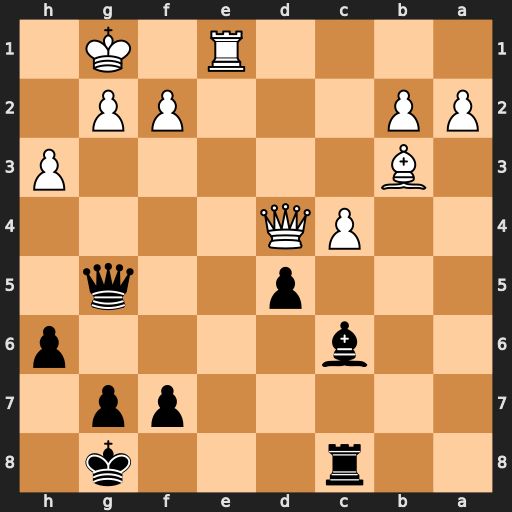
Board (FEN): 2r3k1/5pp1/2b4p/3p2q1/2PQ4/1B5P/PP3PP1/4R1K1
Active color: b
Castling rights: -
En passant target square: -
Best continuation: dxc4 Qg4 Qxg4 hxg4 cxb3